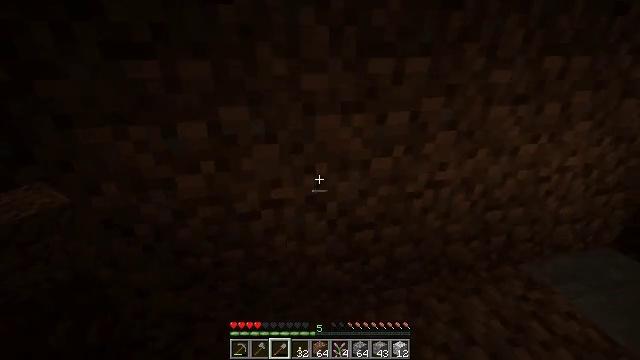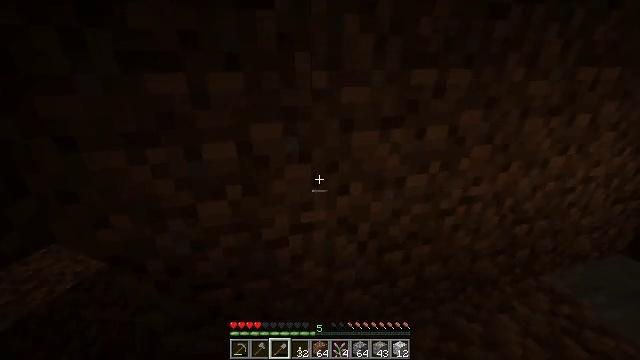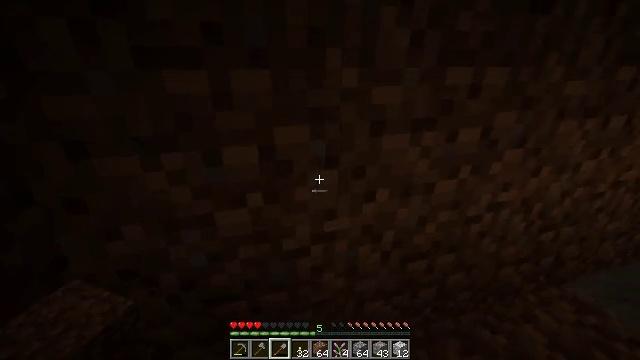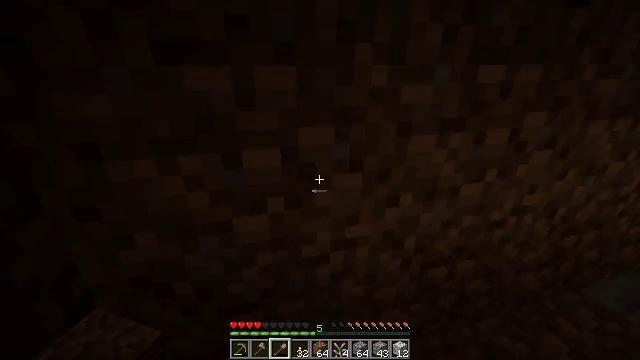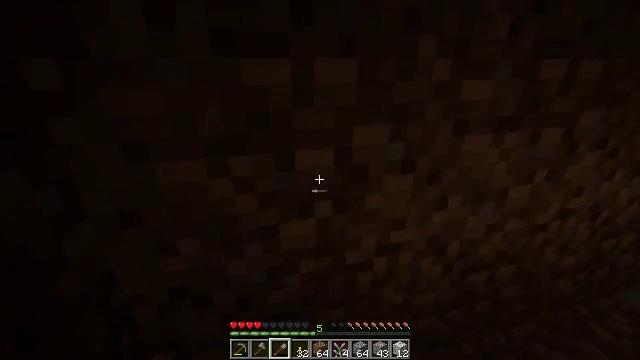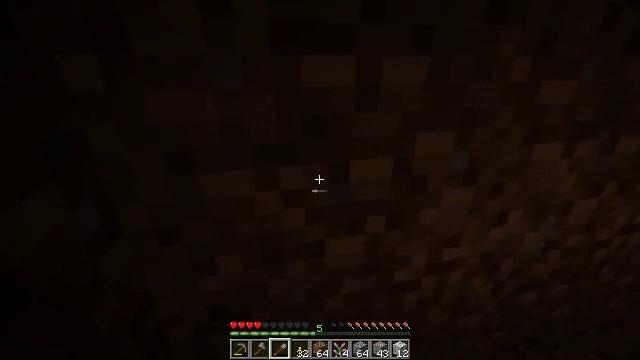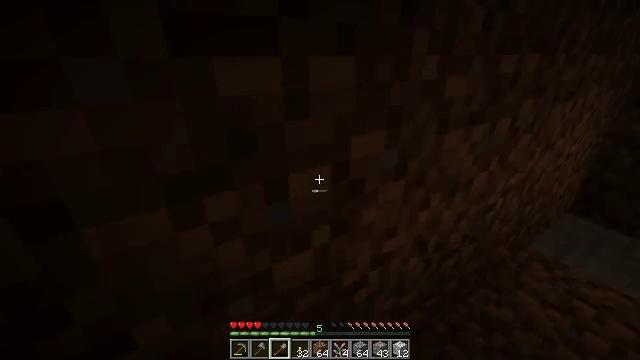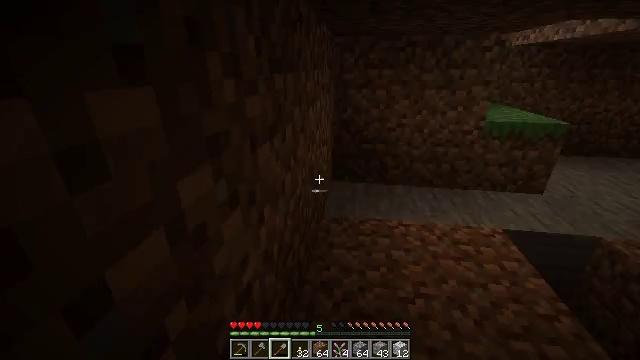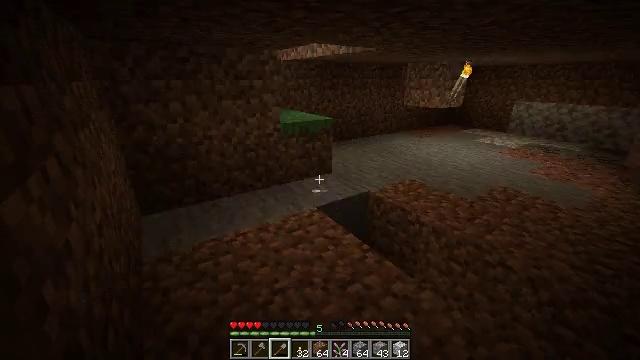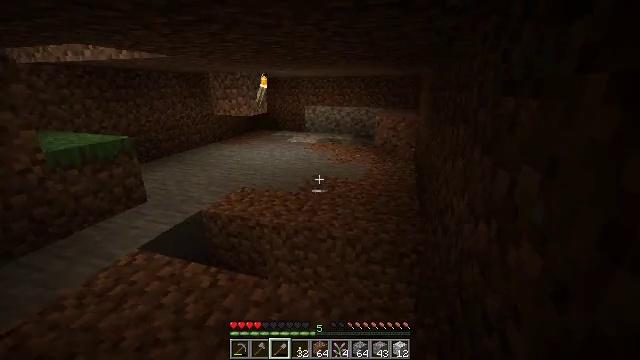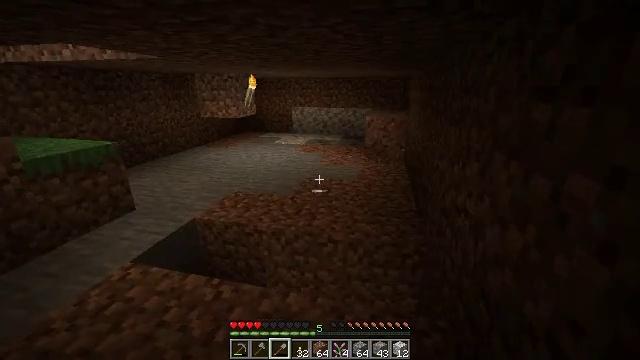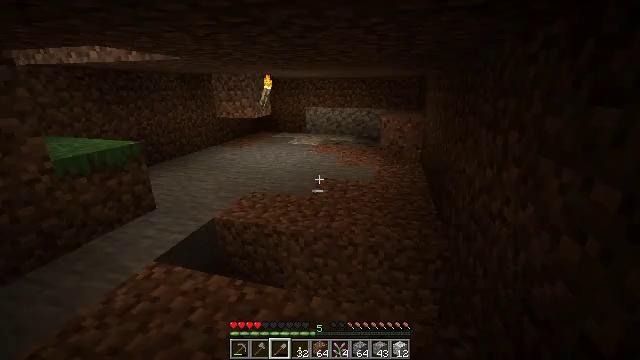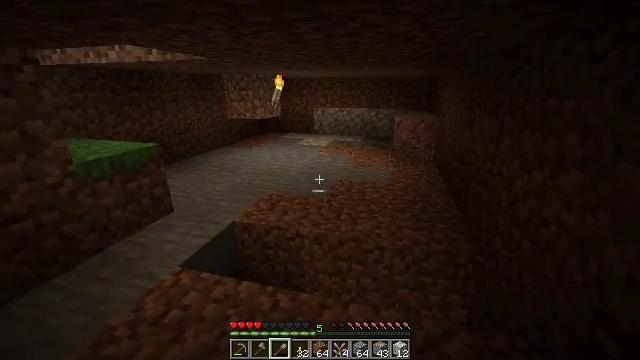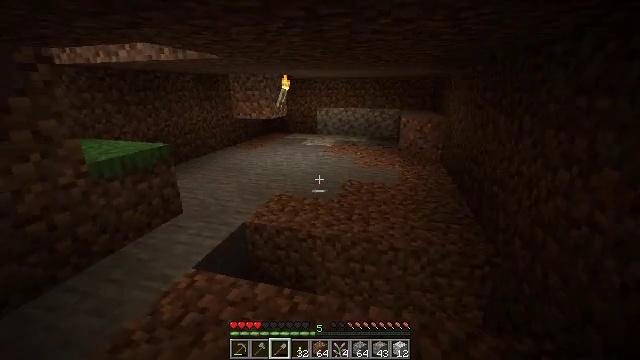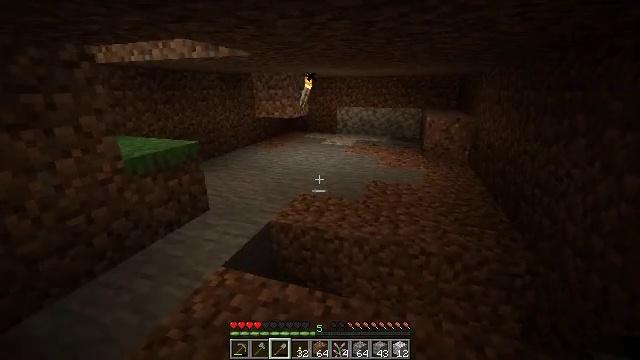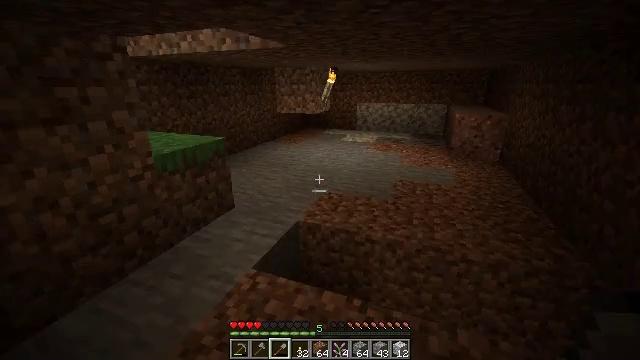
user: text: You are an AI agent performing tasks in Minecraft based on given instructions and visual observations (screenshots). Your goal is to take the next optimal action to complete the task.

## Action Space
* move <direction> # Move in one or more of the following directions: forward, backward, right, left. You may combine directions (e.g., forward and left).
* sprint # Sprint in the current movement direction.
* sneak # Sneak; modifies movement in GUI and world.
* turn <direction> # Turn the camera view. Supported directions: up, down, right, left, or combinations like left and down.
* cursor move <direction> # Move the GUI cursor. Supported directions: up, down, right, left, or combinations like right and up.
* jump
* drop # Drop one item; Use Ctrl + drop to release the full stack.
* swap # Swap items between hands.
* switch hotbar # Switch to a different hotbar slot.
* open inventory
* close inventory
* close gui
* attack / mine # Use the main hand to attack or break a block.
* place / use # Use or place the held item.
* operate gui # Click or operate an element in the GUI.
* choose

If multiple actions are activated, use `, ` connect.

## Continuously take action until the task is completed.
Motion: motion action
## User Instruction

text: Mine dirt from the ground.
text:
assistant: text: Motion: move forward and move left, turn right and up
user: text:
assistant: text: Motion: move forward and move left
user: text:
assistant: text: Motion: move left
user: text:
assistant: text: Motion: move left
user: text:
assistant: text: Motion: move left, turn left
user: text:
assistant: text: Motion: move left, turn right
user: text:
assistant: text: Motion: move left, turn right and up
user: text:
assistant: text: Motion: move left, turn right and up
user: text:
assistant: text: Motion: move left, turn right and up
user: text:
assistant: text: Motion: move left, turn right
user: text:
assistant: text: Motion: move left, turn left
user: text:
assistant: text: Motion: move left
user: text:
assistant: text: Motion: move left
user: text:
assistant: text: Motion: move forward and move left, turn left
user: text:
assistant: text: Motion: move forward and move left, turn left
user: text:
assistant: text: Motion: move forward and move left, turn right and down
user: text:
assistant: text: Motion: move forward and move left
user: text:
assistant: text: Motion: move left
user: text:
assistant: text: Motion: move left
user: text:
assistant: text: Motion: move left
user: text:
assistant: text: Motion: move forward and move left
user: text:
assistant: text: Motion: move forward and move left
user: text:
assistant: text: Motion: move forward
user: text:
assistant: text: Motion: no_op
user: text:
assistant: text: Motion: turn left and down
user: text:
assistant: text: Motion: turn left and down
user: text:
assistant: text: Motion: turn left
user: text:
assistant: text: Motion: turn left, attack / mine
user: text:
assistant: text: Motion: attack / mine
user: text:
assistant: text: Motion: attack / mine